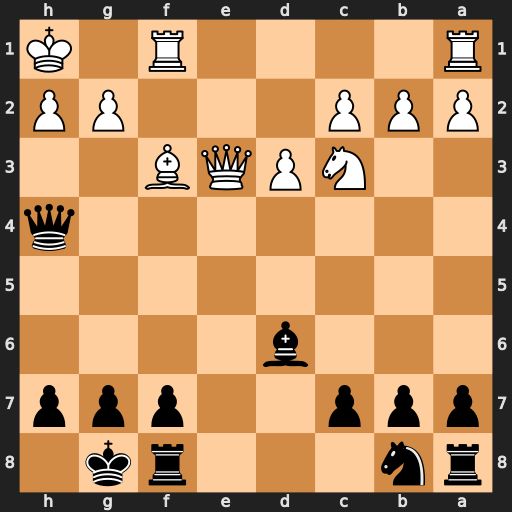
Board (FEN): rn3rk1/ppp2ppp/3b4/8/7q/2NPQB2/PPP3PP/R4R1K
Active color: b
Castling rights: -
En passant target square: -
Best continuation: Qxh2#